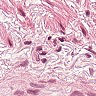
Metastatic tissue present: no